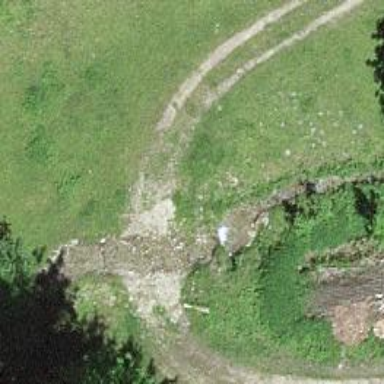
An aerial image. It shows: Culvert tunnel.